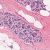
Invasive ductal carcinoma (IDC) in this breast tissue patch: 0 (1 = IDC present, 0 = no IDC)